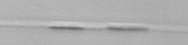
Label: Leptocylindrus